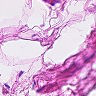
Metastatic tissue present: no